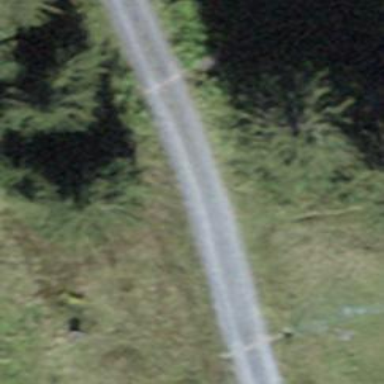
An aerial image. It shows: Guidepost providing information.